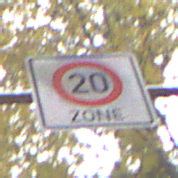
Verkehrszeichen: BeginnZone20
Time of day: MorningAfternoon
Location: Outdoor (Nature)
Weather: Overcast
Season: Autumn
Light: Natural